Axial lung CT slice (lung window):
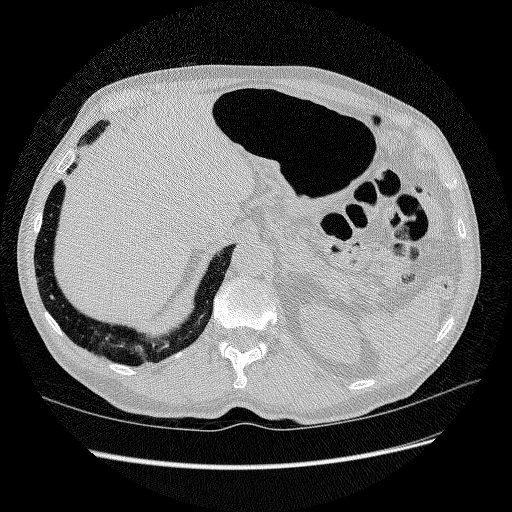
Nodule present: no